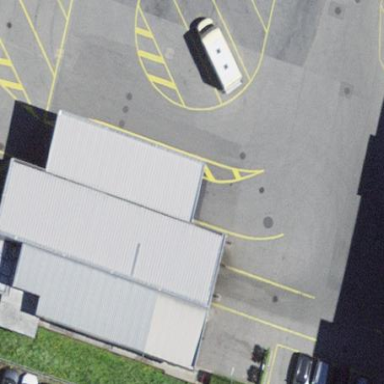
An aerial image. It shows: View of roof of building.